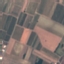
Label: PermanentCrop